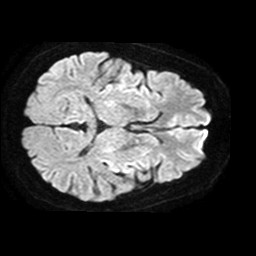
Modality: TRACE
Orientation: axial
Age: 61
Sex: male
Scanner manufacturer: philips
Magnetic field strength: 1.5 T
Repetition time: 3.538 s
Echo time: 0.09411 s